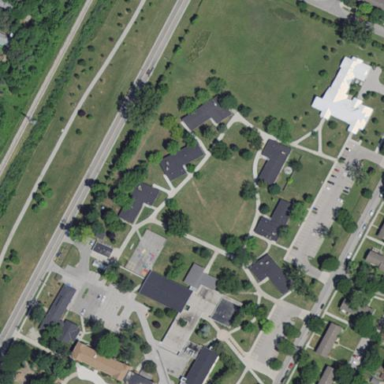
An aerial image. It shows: Hospital providing healthcare services.